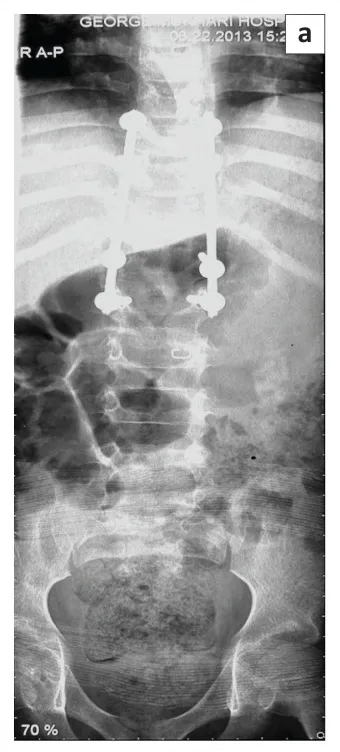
X-rays revealed intact spine post-surgery and decompression (a and b).
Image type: radiology (x_ray)